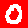
Digit: 0